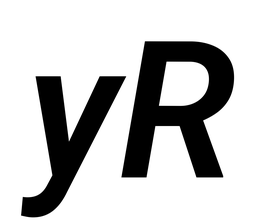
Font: Roboto-Italic_SemiBold_Italic